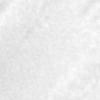
Label: change